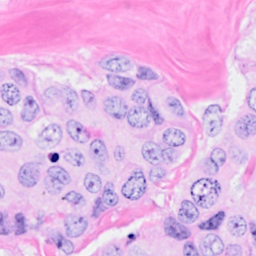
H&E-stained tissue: Breast